Aerial crown-view tile of a tropical tree (Barro Colorado Island, Panama), acquired 20241216:
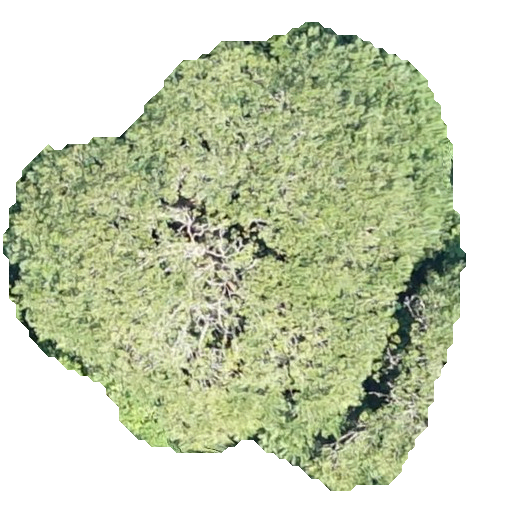
Species: Jacaranda copaia
GBIF accepted scientific name: Jacaranda copaia
Crown area: 221.784 m²